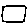
Label: square